Question: Below is the code that I'm using to build an array of images
'''
var _displayImage : Array<UIImage>!
required init(coder aDecoder: NSCoder) {
self._displayImage = []
}
func buildImageSet() {
self._displayImage = [UIImage(named: "image1"), UIImage(named: "image2"), UIImage(named: "image3"), UIImage(named: "image4"), UIImage(named: "image5")]
}
'''
I get an error: Could not find an overload for 'init' that accepts the supplied arguments

What am I doing wrong?
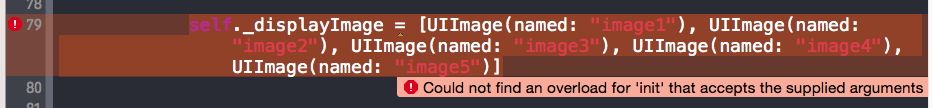
Answer: The problem is that you declared your array like this:
'''
var _displayImage : Array<UIImage>!
'''
So it is expecting 'UIImage' objects. The problem is that 'UIImage(named:String)' returns a 'UIImage?' optional. The quick fix is to switch this:
'''
func buildImageSet() {
self._displayImage = [UIImage(named: "image1"), UIImage(named: "image2"), UIImage(named: "image3"), UIImage(named: "image4"), UIImage(named: "image5")]
}
'''
To this:
'''
func buildImageSet() {
self._displayImage = [UIImage(named: "image1")!, UIImage(named: "image2")!, UIImage(named: "image3")!, UIImage(named: "image4")!, UIImage(named: "image5")!]
}
'''
Although this doesn't account for the possibility that any of these images might be 'nil'. If any of the images don't load properly, your application will crash. If you're sure they all exist and will always exist, this should be fine. :)